Question: I'm fairly new to SSIS, but what I'm trying to do should be simple:
I have a Data Flow task that has an OLE DB Source feeding into an Excel Destination. The issue though, is I can't configure the Excel Destination correctly. I'm able to connect my Excel connection manager, but when I hit the "New..." button next to the "Name of the Excel sheet" dropdown, the Excel Destination Editor window just closes instead of opening a different dialog. In the image below, I highlighted the button that's closing the window.

In general, I'm following this guide <URL>.
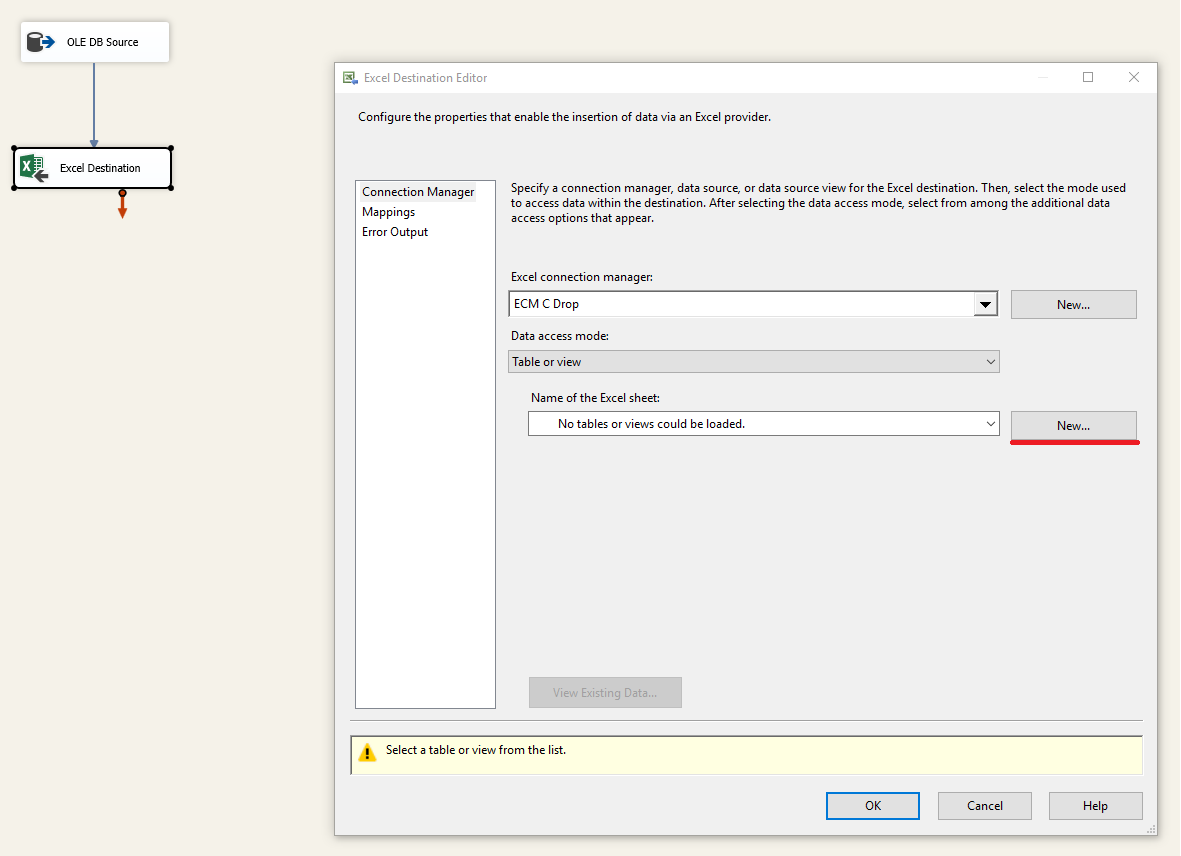
Answer: I think the issue lies with the Excel connection instead. Once I changed the output file to .xls instead of .xlsx and changed the connection to Excel 97-2003, I was able to create a new Excel Sheet for the file.